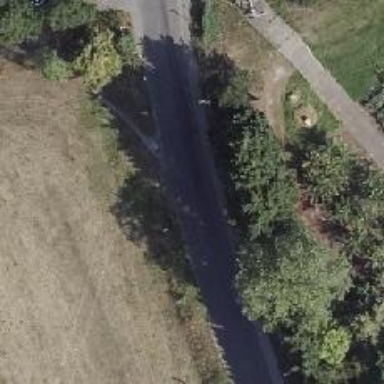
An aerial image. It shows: Residential road with asphalt surface and sidewalk on the left side.